Question: I am designing a website. I want my website address to look like the following image:

I don't want my website to look like 'http://something.example/profile.php'.
I want the '.php' extension to be removed in the address bar when someone opens my website. In other words, I want my website to be like: 'http://something.example/profile'
As a second example, you can look at the Stack Overflow website address itself.
How can I get this done?
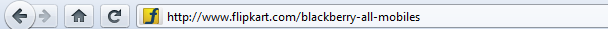
Answer: Just add an .htaccess file to the root folder of your site (for example, '/home/domains/domain.example/htdocs/') with the following content:
'''
RewriteEngine on
RewriteCond %{REQUEST_FILENAME} !-d
RewriteCond %{REQUEST_FILENAME}\.php -f
RewriteRule ^(.*)$ $1.php
'''
More about how this works in these pages: <URL>